Field crop: tomato
Growth stage: 2
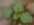
Species: solanum